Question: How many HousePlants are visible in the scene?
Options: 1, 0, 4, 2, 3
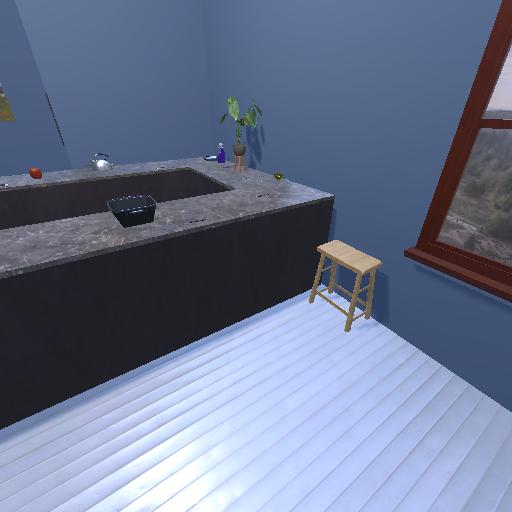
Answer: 1